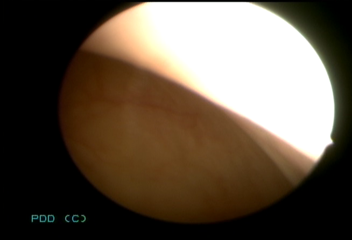
Modality: WLC
Class: Normal mucosa
Bladder cancer association: No